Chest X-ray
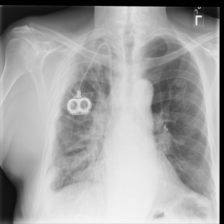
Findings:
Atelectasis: negative
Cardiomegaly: negative
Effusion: negative
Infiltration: negative
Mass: positive
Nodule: negative
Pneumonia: negative
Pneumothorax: negative
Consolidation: negative
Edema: negative
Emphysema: negative
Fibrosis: negative
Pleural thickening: positive
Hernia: negative